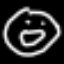
Label: donut